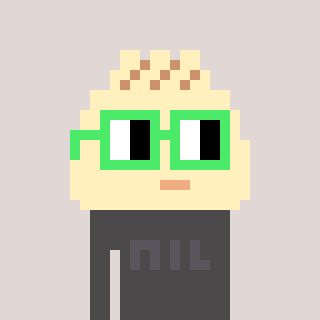
a pixel art character with square light green glasses, a porkbao-shaped head and a grayscale-colored body on a warm background